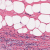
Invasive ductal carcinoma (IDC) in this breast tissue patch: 0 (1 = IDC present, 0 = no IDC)